Question: I'd like to create this:  preferrably with SVG, Canvas or CSS3.
Ultimately, I intend to apply 4 separate multiply blend modes on the areas.
I'd also like to stretch this area to take up the full height/width of the web page.
I am able to do this to an extent <URL> but it's not right for me. This uses:
'''
box-sizing:border-box;
-mox-box-sizing:border-box;
border-top:rgba(25,25,255,0.8) solid 50vh; /* Nothing below IE8 or Firefox 19 */
border-bottom:rgba(25,25,255,0.8) solid 50vh; /* Nothing below IE8 or Firefox 19 */
border-left: rgba(0,0,255,0.5) solid 50vw;;
border-right: rgba(0,0,255,0.5) solid 50vw;;
-moz-background-clip: content; /* Firefox 3.6 */
-webkit-background-clip: content; /* Safari 4? Chrome 6? */
background-clip: content-box; /* Firefox 4, Safari 5, Opera 10, IE 9 */
'''
Can someone assist in achieving the shape in the graphic?
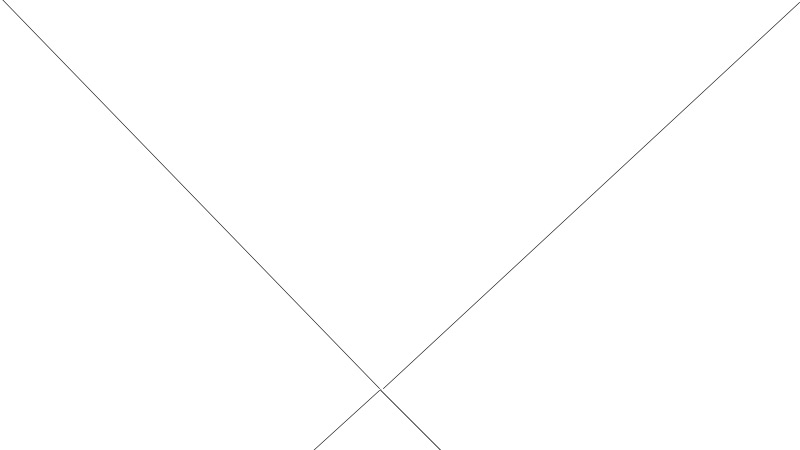
Answer: EDITS:
1. Video overlay DEMO
2. Image and text overlay DEMO
---
Creating the following shape in CSS with the same technique
<URL>

'''
<div class="out">
<div class="in"></div>
</div>
'''
'''
.out{
height:100%;
position:relative;
overflow:hidden;
}
.in{
height:75%;
background-color:#6C2223;
}
.out:before, .out:after, .in:after{
content:'';
position:absolute;
bottom:25%;
width:100%;
height:700%;
background-color:#9A4445;
}
.out:before{
right:50%;
-webkit-transform-origin: 100% 100%;
transform-origin: 100% 100%;
-webkit-transform : rotate(-45deg);
transform : rotate(-45deg);
}
.out:after{
left:50%;
-webkit-transform-origin: 0 100%;
transform-origin: 0 100%;
-webkit-transform : rotate(45deg);
transform : rotate(45deg);
}
.in:after{
bottom:0;
width:100%;
height:25%;
background-color:#911618;
z-index:-1;
}
'''
---
## Original answer :
You could also use pseudo elements with 'transform: rotate();' to create the lines :
<URL>
'''
<div></div>
'''
'''
div{
height:75%;
position:relative;
overflow:hidden;
}
div:before, div:after{
content:'';
position:absolute;
left:0; top:0;
width:1px;
height:150%;
background:grey;
-webkit-transform-origin: 0 0;
transform-origin: 0 0;
-webkit-transform : rotate(-45deg);
transform : rotate(-45deg);
}
div:after{
left:100%;
-webkit-transform : rotate(45deg);
transform : rotate(45deg);
}
'''